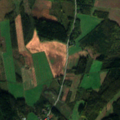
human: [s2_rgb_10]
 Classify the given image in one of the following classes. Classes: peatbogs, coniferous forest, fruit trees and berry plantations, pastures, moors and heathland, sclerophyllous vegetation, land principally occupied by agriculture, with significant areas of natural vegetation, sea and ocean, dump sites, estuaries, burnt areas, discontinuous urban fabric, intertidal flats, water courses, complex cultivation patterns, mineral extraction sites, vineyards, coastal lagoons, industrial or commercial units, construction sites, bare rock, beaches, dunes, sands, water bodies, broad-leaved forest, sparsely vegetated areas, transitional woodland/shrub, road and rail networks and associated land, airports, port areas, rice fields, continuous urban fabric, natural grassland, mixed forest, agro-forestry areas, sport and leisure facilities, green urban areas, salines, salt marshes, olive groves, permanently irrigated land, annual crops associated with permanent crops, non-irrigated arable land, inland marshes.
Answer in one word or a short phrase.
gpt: non-irrigated arable land, land principally occupied by agriculture, with significant areas of natural vegetation, mixed forest, transitional woodland/shrub